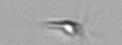
Label: Calciopappus